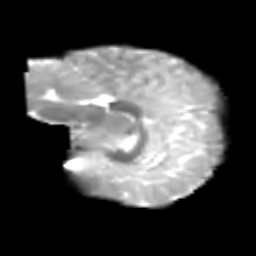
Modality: T2w
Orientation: sagittal
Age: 7
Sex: female
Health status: healthy